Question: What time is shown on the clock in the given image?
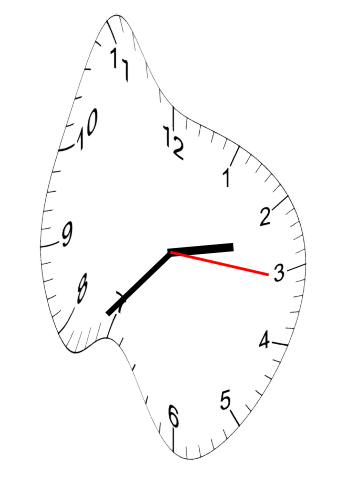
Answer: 02:37:16